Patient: sex F, age 46
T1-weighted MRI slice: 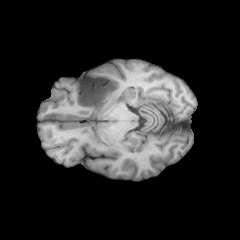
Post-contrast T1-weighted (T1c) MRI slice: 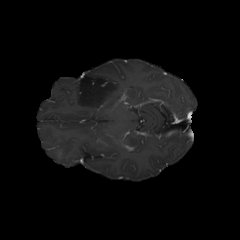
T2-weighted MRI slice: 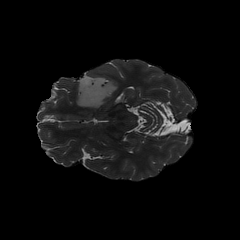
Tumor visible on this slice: yes
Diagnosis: Astrocytoma, IDH-mutant
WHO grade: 2